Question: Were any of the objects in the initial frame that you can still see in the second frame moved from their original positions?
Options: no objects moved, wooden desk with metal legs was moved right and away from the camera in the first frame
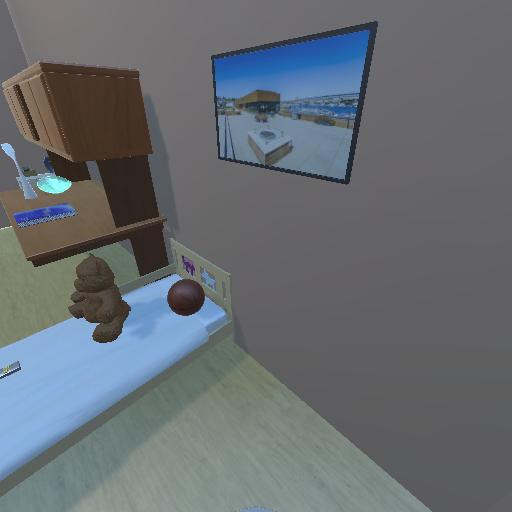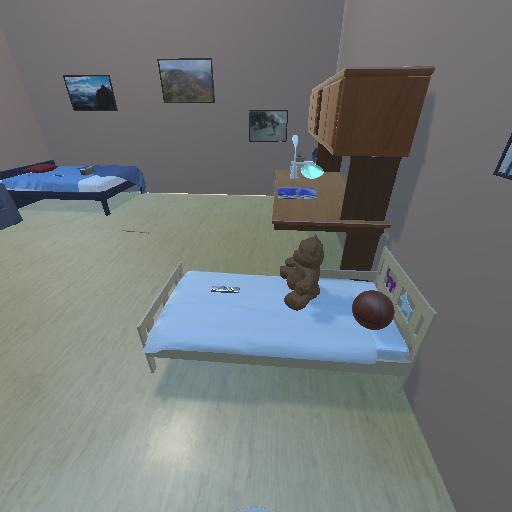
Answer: no objects moved